Question: I am using the core plot library and having a major issue in regards to reloading data.
I have a view that just displays 2 static graphs and that is working fine. However I have another view that needs to update the table.
Not really sure how much information I need to provide as the classes are big. So will start off small and will add more if required.
The way I have it works is I have an NSArray that contains placeholder NSNull values.
'''
- (NSMutableArray *)organisationsToDisplay
{
if (_organisationsToDisplay == nil) {
NSNull *placeHolder = [NSNull null];
_organisationsToDisplay = [NSMutableArray arrayWithObjects:placeHolder, placeHolder, placeHolder, placeHolder, placeHolder, nil];
}
return _organisationsToDisplay;
}
'''
I have this as I am using it to hold 2 objects all of the time and add up to 3 comparators. The two objects always held are added straight away. The other 3 remain as [NSNull values]. I check if a particular object in the array is an NSNull and if so I replace it with the selected object. The below code is called to make the necessary changes before I call reloadData:
'''
- (void)updateGraphWithNewComparator:(NSIndexPath *)indexPath
{
for (int i = 0; i < [self.organisationsToDisplay count]; i++) {
if (self.organisationsToDisplay[i] == [NSNull null]) {
self.organisationsToDisplay[i] = self.comparatorList[indexPath.row];
[self.organisationKeyViews[i] setHidden:NO];
[self.organisationKeyViews[i] titleLabel].text = [self.comparatorList[indexPath.row] name];
break;
}
}
[self updateGraph:Unknown];
}
'''
This allows me to have gaps in my graph if someone selects the first comparator, then a second comparator and then deselect the first comparator.
This was working on the simulator on 5.1.1 but would not work on the device. As soon as you clicked a comparator it would crash. Now I have upgraded to xcode 6 it is doing the same thing on the simulator.
Also since upgrading to Xcode 6 I get the following error:
Here is the thread when it crashes:

I would really appreciate any help. If you need anymore information please don't hesitate to ask.
Here is my base classes implementation of these 2 methods. I then override these in each class to provide the data. The app crashes with this base version.
I check if the object to be used is of type organisation as if I don't it complains about it being an NSNull object. The second placeholder has a lot of arrays as I am having to do a comparison graph.
'''
#pragma mark Populating and updating arrays
// Method needs to be overwritten to produce different data.
- (NSArray *)populateDataArray:(Organisation *)organisation option:(DataOptions)selectedOption
{
if (selectedOption == PlaceholderOne) {
if ([organisation isKindOfClass:[Organisation class]]) {
return @[[NSNumber numberWithInt:50],
[NSNumber numberWithInt:50],
[NSNumber numberWithInt:50],
[NSNumber numberWithInt:50],
];
}
}
else if (selectedOption == PlaceHolderTwo) {
if ([organisation isKindOfClass:[Organisation class]]) {
return @[@[[NSNumber numberWithInt:10],
[NSNumber numberWithInt:20],
[NSNumber numberWithInt:30],
[NSNumber numberWithInt:40],
[NSNumber numberWithInt:50],
[NSNumber numberWithInt:60],
], @[[NSNumber numberWithInt:60],
[NSNumber numberWithInt:50],
[NSNumber numberWithInt:40],
[NSNumber numberWithInt:30],
[NSNumber numberWithInt:20],
[NSNumber numberWithInt:10]
], @[[NSNumber numberWithInt:10],
[NSNumber numberWithInt:20],
[NSNumber numberWithInt:30],
[NSNumber numberWithInt:40],
[NSNumber numberWithInt:50],
[NSNumber numberWithInt:60],
], @[[NSNumber numberWithInt:10],
[NSNumber numberWithInt:20],
[NSNumber numberWithInt:30],
[NSNumber numberWithInt:40],
[NSNumber numberWithInt:50],
[NSNumber numberWithInt:60],
]];
}
}
else if (selectedOption == PlaceholderThree) {
if ([organisation isKindOfClass:[Organisation class]]) {
return @[[NSNumber numberWithInt:50]];
}
}
else if (selectedOption == PlaceholderFour) {
if ([organisation isKindOfClass:[Organisation class]]) {
return @[[NSNumber numberWithInt:50]];
}
}
return nil;
'''
}
'''
#pragma mark - CPTPlotDataSource methods
-(NSUInteger)numberOfRecordsForPlot:(CPTPlot *)plot {
return [self.organisationValues count];
}
-(NSNumber *)numberForPlot:(CPTPlot *)plot field:(NSUInteger)fieldEnum recordIndex:(NSUInteger)index {
if ((fieldEnum == CPTBarPlotFieldBarTip) && (index < [self.organisationValues count])) {
if ([plot.identifier isEqual:@"national"]) {
return self.organisationValues[index];
}
else if ([plot.identifier isEqual:@"organisational"]) {
return self.organisationValues[index];
}
else if ([plot.identifier isEqual:@"comparatorOne"]) {
return self.comparatorOneValues[index];
}
else if ([plot.identifier isEqual:@"comparatorTwo"]) {
return self.comparatorTwoValues[index];
}
else if ([plot.identifier isEqual:@"comparatorThree"]) {
return self.comparatorThreeValues[index];
}
else if ([plot.identifier isEqual:@"natYear2011"]) {
return self.organisationValues[index][0];
}
else if ([plot.identifier isEqual:@"orgYear2011"]) {
return self.organisationValues[index][1];
}
else if ([plot.identifier isEqual:@"natYear2012"]) {
return self.organisationValues[index][2];
}
else if ([plot.identifier isEqual:@"orgYear2012"]) {
return self.organisationValues[index][3];
}
else if ([plot.identifier isEqual:@"natYear2013"]) {
return self.organisationValues[index][4];
}
else if ([plot.identifier isEqual:@"orgYear2013"]) {
return self.organisationValues[index][5];
}
else if ([plot.identifier isEqual:@"orgYear2013"]) {
return self.organisationValues[index][6];
}
}
return [NSDecimalNumber numberWithFloat:index];
'''
}
If you need anymore information please let me know. Many thanks.
Here is an example of an overridden class. I have changed had to change the names of the data and switch statements:
'''
#pragma mark Populating and updating arrays
- (NSArray *)populateDataArray:(Organisation *)organisation option:(DataOptions)selectedOption
{
if (selectedOption == DATA_ONE) {
if ([organisation isKindOfClass:[Organisation class]]) {
return @[organisation.population.rate_20_25,
organisation.population.rate_26_30,
organisation.population.rate_31_35,
organisation.population.rate_36_40
}
}
else if (selectedOption == DATA_TWO) {
return nil;
}
else if (selectedOption == DATA_THREE) {
if ([organisation isKindOfClass:[Organisation class]]) {
return @[organisation.population.rate_20_40];
}
}
else if (selectedOption == DATA_FOUR) {
if ([organisation isKindOfClass:[Organisation class]]) {
return @[organisation.population.rate_20_50];
}
}
return nil;
}
'''
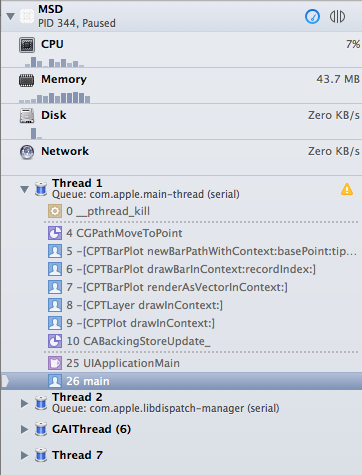
Answer: I have managed to stop it from crashing.
If the passed in object was not an Organisation object I was just returning nil. This seemed to cause unexpected behaviour. I am instead now returning a dummy object. In my case it's an array of zero values.
'''
- (NSArray *)emptyDataForNullGraph
{
NSNumber *zero = [NSNumber numberWithInt:0];
return @[zero,zero,zero,zero,zero,zero,zero,zero,zero,zero];
}
'''
This is working for me. Not sure if it's the most elegant solution.